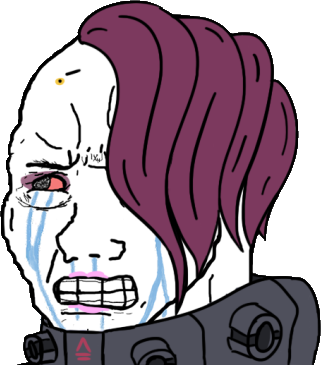
Label: 5_Crying_Wojak